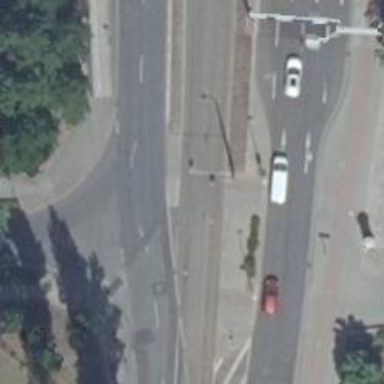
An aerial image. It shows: Uncontrolled railway crossing.